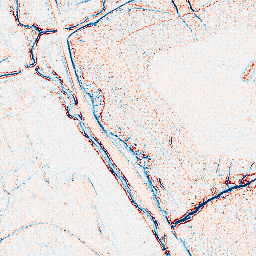
Category: edge_preserving
Decomposition family: anisotropic_diffusion
Decomposition parameters: iterations: 5
kappa: 30
gamma: 0.05
Upsampling method: bilinear
Upsampling parameters: scale: 8
Upsampling scale: 8